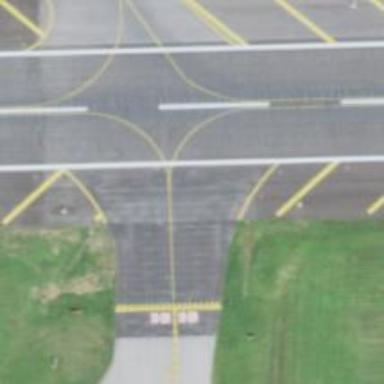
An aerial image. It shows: View of taxiway at the airport.